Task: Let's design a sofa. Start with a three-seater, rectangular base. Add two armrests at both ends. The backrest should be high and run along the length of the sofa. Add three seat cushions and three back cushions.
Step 496:
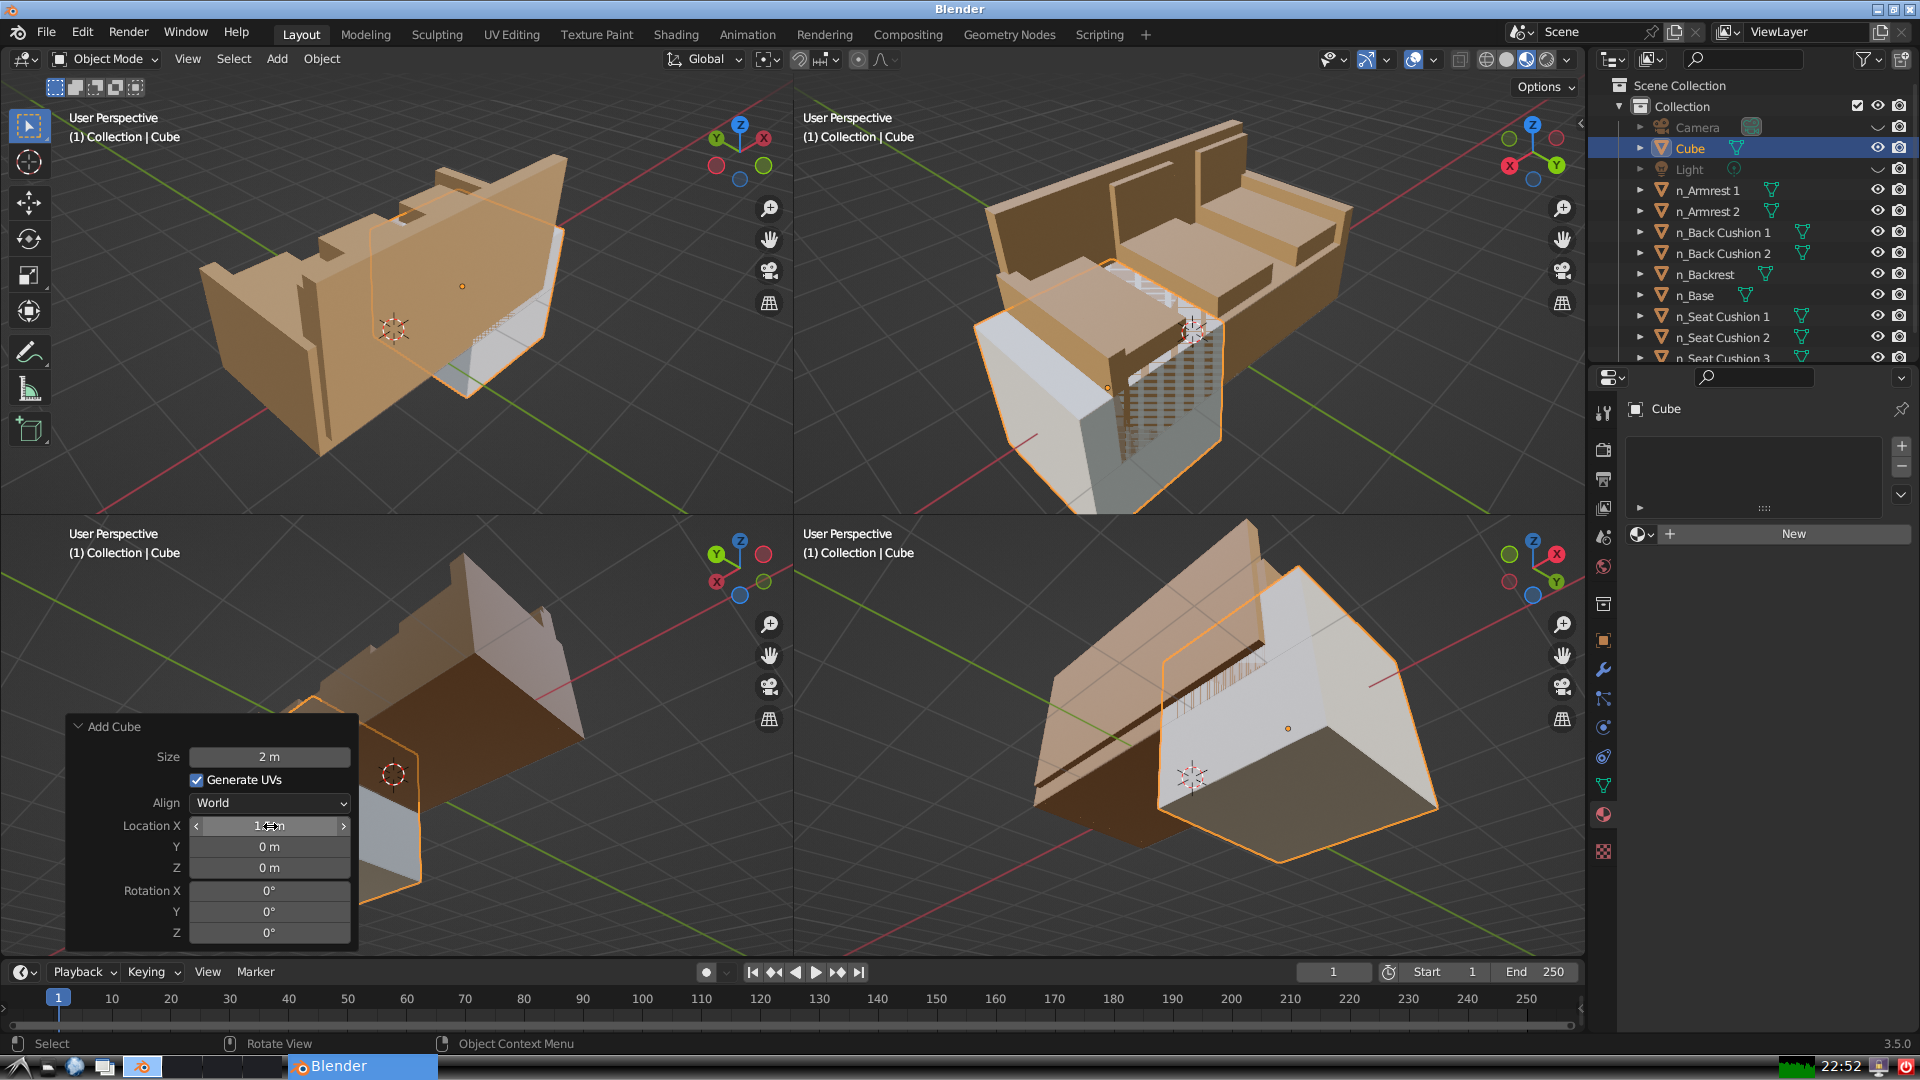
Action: {"mouse_move": [270, 847]}